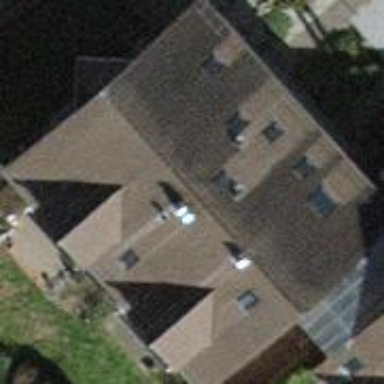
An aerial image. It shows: Building with tiled roof.